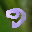
Label: 9